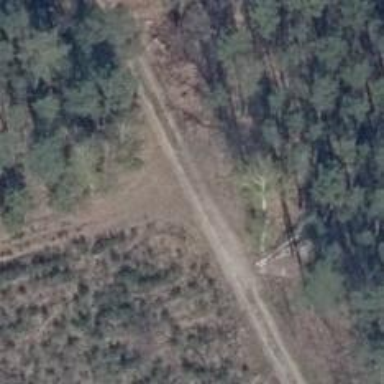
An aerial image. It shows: Track road with grade4 tracktype.